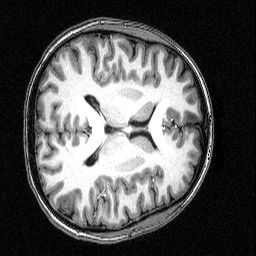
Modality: T1w
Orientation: axial
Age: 28
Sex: female
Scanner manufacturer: siemens
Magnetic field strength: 3 T
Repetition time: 2.5 s
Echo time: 0.00393 s